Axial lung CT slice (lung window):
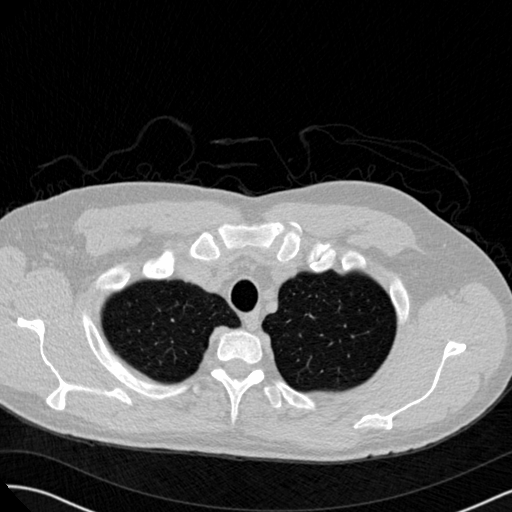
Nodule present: no